Question: I am working on an Android application. In my app I am facing a strange problem.Please have a look on my screen.
when i select any thing from selction box then it will add twice to the edittext.
the following is my code for edittext
'''
snd_txt.addTextChangedListener(new TextWatcher() {
@Override
public void onTextChanged(CharSequence s, int start, int before, int count) {
// TODO Auto-generated method stub
System.out.println("onTextChanged"+start+"b4"+before+"count"+count);
if (start>0) {
int m=snd_txt.getText().toString().lastIndexOf(".");
makeColorText(m,snd_txt.getText().toString().length());
}
}
@Override
public void beforeTextChanged(CharSequence s, int start, int count,
int after) {
// TODO Auto-generated method stub
}
@Override
public void afterTextChanged(Editable s) {
// TODO Auto-generated method stub
}
});
public void makeColorText(int num,int last) {
int start=last-44;
if (start<1){
start=0;
}
SpannableString ss = new SpannableString(snd_txt.getText());
ss.setSpan(new ForegroundColorSpan(R.color.Gray_Light), 0, start,0);
ss.setSpan(new ForegroundColorSpan(Color.BLACK), start, last, 0);
// customize ss here
// ...
snd_txt.setText(ss);
snd_txt.setSelection(last);
}
'''
If i comment the 'snd_txt.setText(ss);' statement .the the edittext will work perfectly. But I can't do that.I used that method to change edittext color at runtime. working fine for all the time..But at the time of selecting predictions will add the word two times.
Anybody have any idea to solve, Please help me.
Edit: How can I create a custom edittext with multicolor text.. for eg: current line in blue and previous are black.something like that
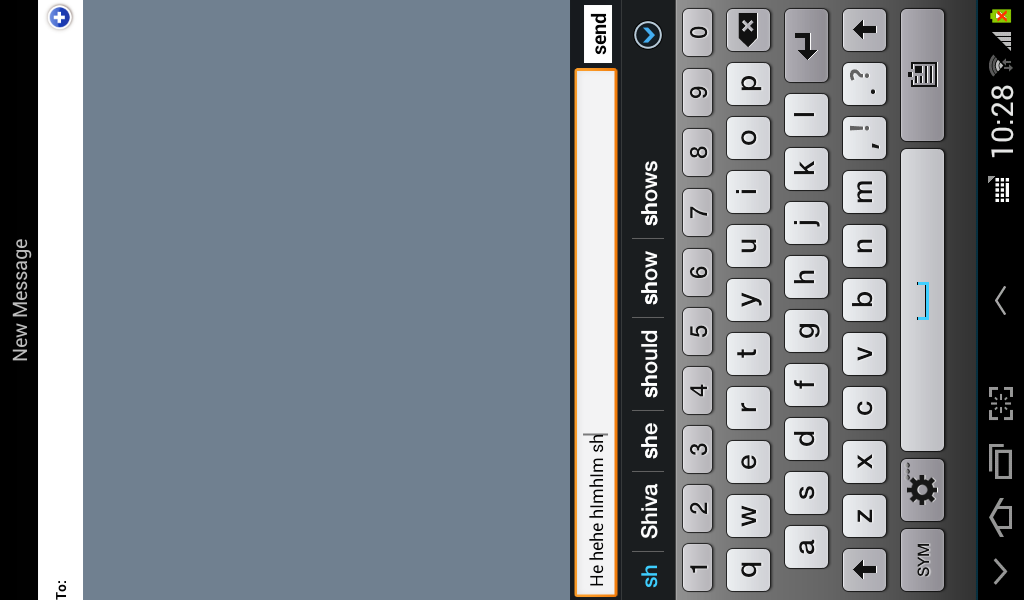
Answer: Solved my problem by changing my code.
'''
snd_txt.addTextChangedListener(new TextWatcher() {
@Override
public void onTextChanged(CharSequence s, int start, int before, int count) {
// TODO Auto-generated method stub
if (start>0) {
int m=snd_txt.getText().toString().lastIndexOf(".");
makeColorText(snd_txt.getText().toString().length(),count);
}
}
@Override
public void beforeTextChanged(CharSequence s, int start, int count,
int after) {
// TODO Auto-generated method stub
}
@Override
public void afterTextChanged(Editable s) {
// TODO Auto-generated method stub
}
});
public void makeColorText(int last,int count) {
int start=last-44;
if (start<1){
start=0;
}
String s=snd_txt.getText().toString();
if (count==before_val&count!=1) {
s=s.substring(0, last-before_val);
last=last-before_val;
}
SpannableString ss = new SpannableString(s);
ss.setSpan(new ForegroundColorSpan(R.color.Gray_Light), 0, start,0);
ss.setSpan(new ForegroundColorSpan(Color.BLACK), start, last, 0);
// customize ss here
// ...
snd_txt.setText(ss);
before_val=count;
snd_txt.setSelection(last);
}
'''